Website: walmart
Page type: review-order
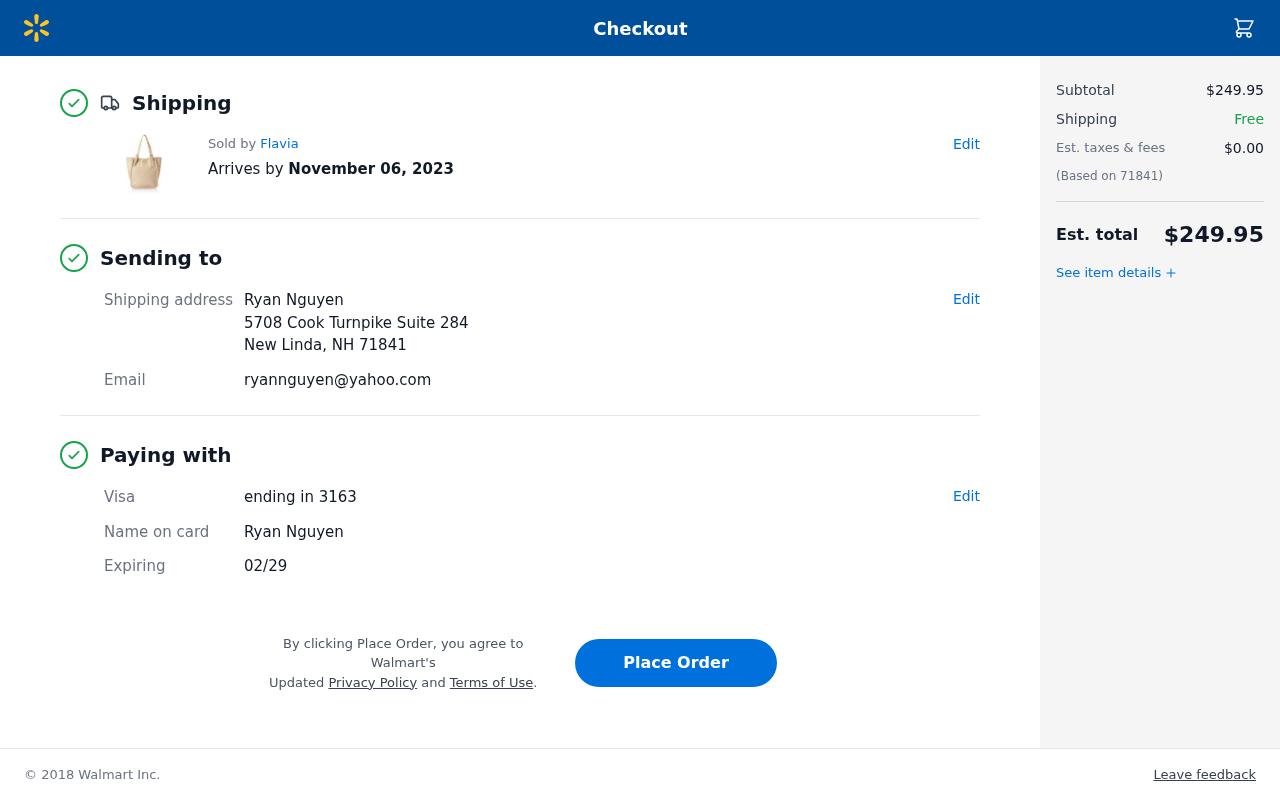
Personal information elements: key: PII_CARD_EXPIRY
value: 02/29
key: PII_CARD_LAST4
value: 3163
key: PII_CARD_TYPE
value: Visa
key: PII_CITY_STATE_ZIP
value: New Linda, NH 71841
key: PII_EMAIL
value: ryannguyen@yahoo.com
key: PII_FULLNAME
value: Ryan Nguyen
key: PII_FULLNAME2
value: Ryan Nguyen
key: PII_POSTCODE
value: (Based on 71841)
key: PII_STREET
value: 5708 Cook Turnpike Suite 284
Product elements: key: PRODUCT1_BRAND
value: Flavia
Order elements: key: ORDER_DELIVERY_DATE
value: November 06, 2023
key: ORDER_SUBTOTAL
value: $249.95
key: ORDER_TAX
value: $0.00
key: ORDER_TOTAL
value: $249.95